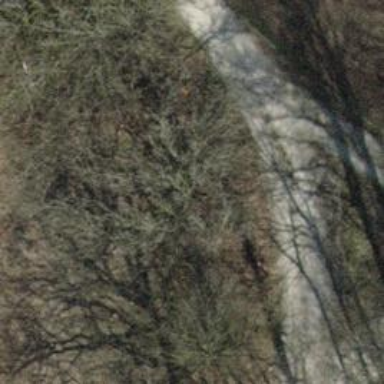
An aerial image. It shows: Pipeline marker.